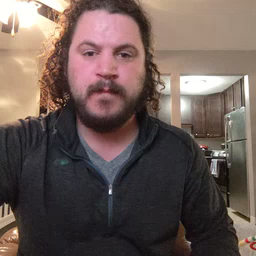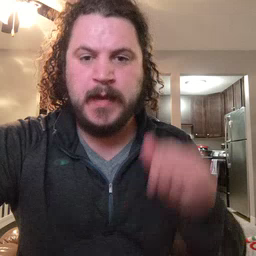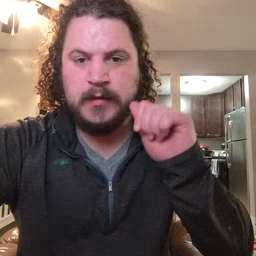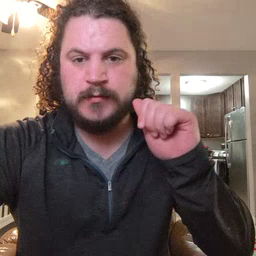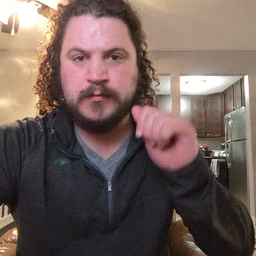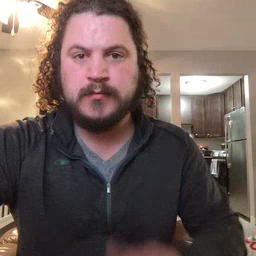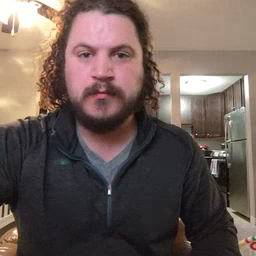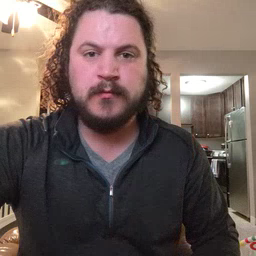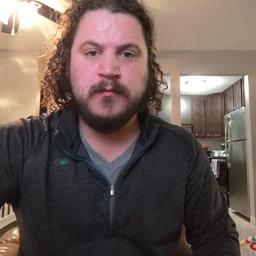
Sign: aunt